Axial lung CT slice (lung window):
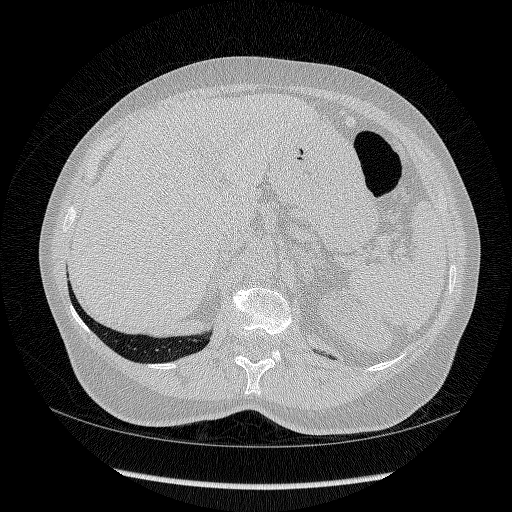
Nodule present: no